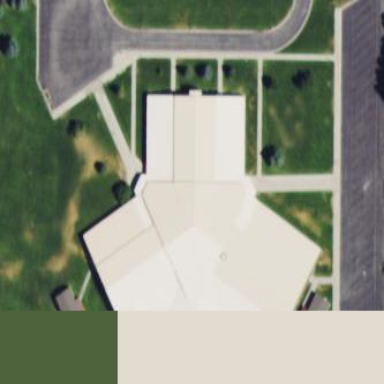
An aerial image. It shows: School building.